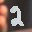
Label: 2